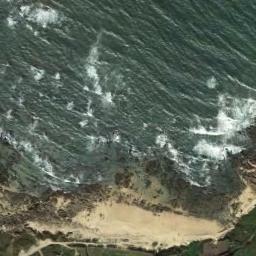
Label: beach